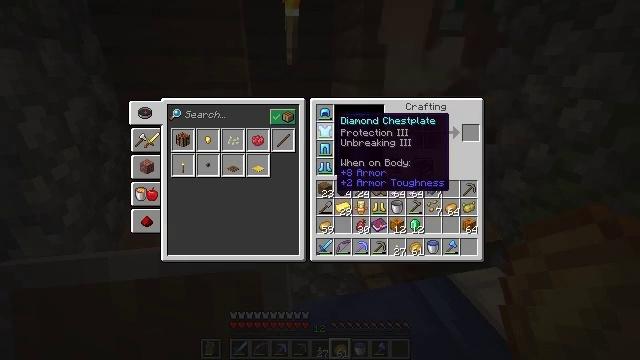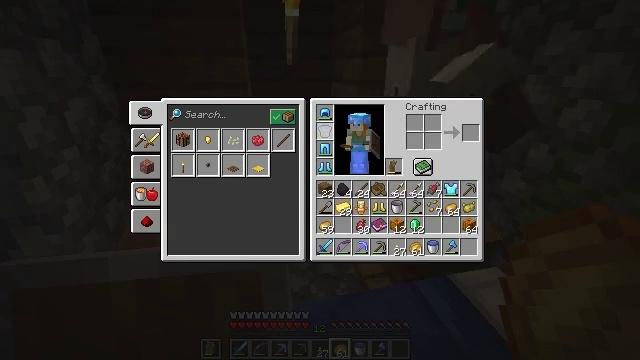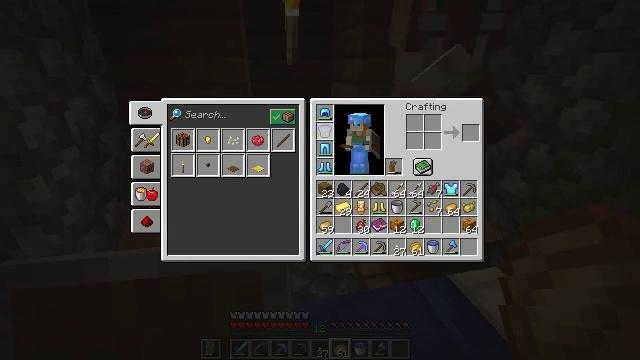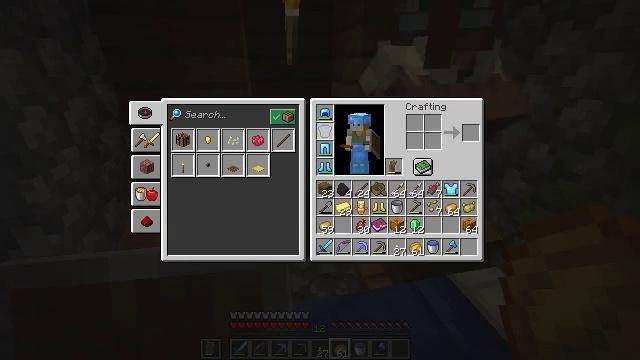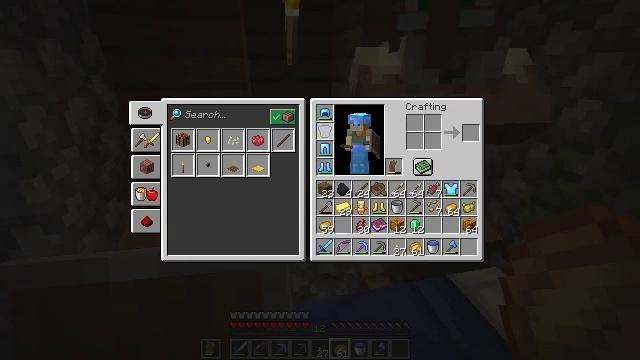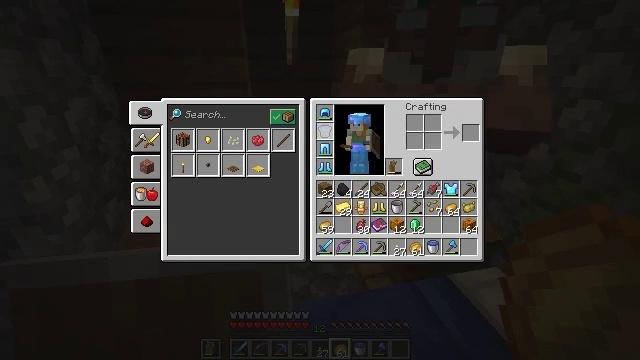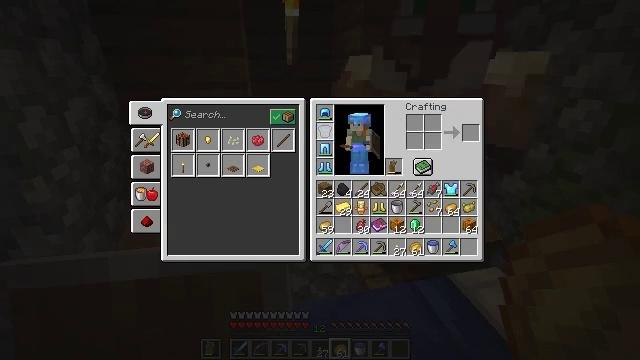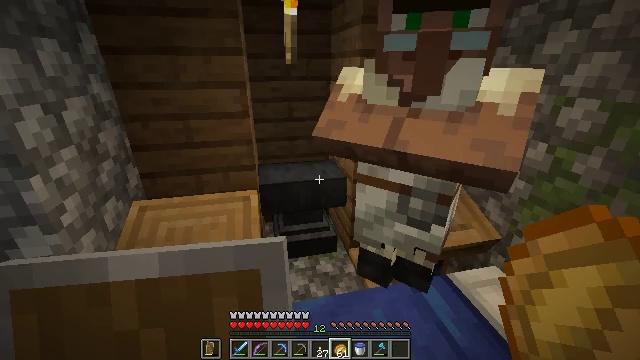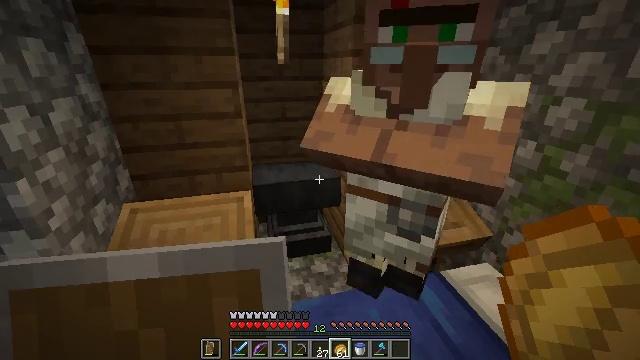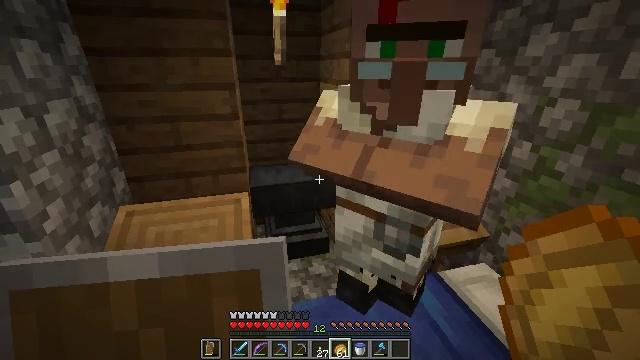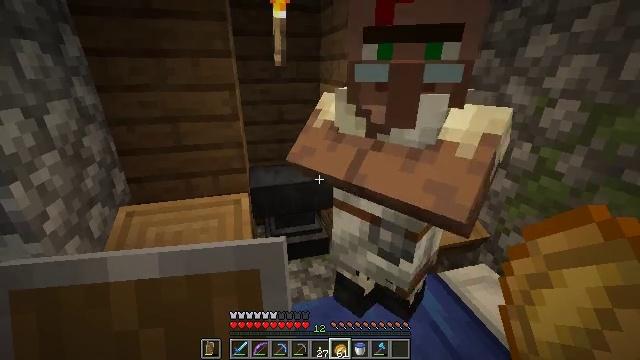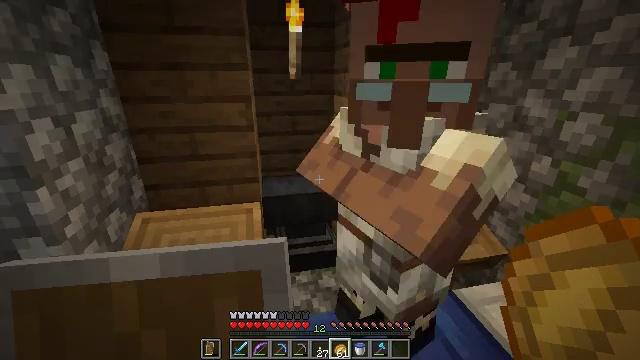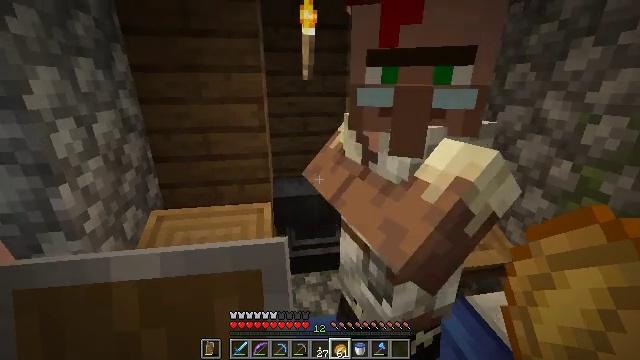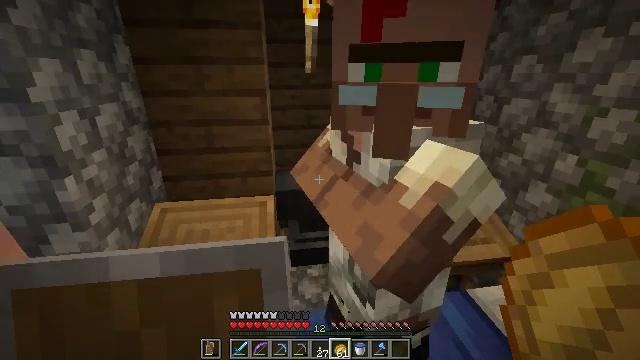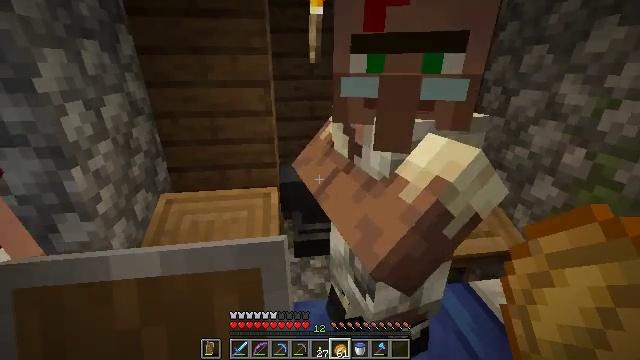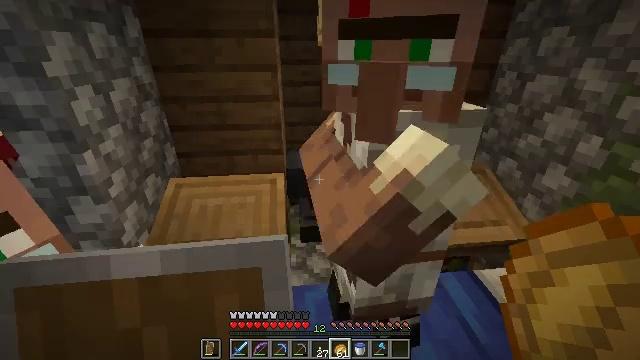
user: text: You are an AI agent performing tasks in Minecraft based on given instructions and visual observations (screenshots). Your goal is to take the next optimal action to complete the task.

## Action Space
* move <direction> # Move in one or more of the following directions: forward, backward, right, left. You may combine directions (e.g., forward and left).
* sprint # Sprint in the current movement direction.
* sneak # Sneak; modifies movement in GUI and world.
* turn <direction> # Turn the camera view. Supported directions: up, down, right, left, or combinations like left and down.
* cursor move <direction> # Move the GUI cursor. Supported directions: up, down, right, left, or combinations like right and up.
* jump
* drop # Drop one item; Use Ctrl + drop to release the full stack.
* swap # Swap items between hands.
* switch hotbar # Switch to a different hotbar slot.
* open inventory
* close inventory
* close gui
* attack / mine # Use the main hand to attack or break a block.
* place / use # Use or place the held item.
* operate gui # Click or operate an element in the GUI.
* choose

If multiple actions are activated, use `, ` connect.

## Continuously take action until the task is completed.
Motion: motion action
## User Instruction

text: Use the crafting table to craft a melon.
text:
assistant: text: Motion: sneak, operate gui
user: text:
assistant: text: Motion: sneak, operate gui
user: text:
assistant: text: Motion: sneak
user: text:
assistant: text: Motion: sneak
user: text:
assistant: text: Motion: no_op
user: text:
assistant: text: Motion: no_op
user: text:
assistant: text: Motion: no_op
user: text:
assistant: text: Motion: turn right
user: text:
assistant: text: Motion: no_op
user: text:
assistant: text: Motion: no_op
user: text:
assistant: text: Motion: turn left and up
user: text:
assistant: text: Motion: turn left
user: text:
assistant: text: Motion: turn down
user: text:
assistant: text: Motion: turn down
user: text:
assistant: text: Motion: turn left and down
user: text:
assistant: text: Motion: no_op
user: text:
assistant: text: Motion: move right, turn right
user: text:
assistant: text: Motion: move forward and move right
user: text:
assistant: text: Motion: move forward and move right
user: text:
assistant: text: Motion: move forward and move right
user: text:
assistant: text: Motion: move forward and move right
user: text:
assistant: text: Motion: move forward, turn left and down
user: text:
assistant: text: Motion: move forward, turn left and down
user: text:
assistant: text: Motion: move left, turn left and down
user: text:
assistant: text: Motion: move left
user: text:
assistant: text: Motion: move left, turn down
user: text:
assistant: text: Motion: move left, turn right and down
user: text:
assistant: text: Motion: move left, turn right and down
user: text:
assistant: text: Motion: turn right and up
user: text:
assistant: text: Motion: turn right and up